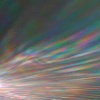
Label: sunburn